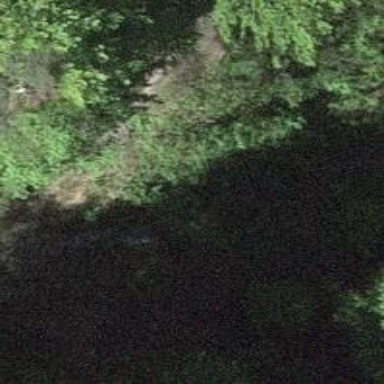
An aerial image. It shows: Culvert tunnel.